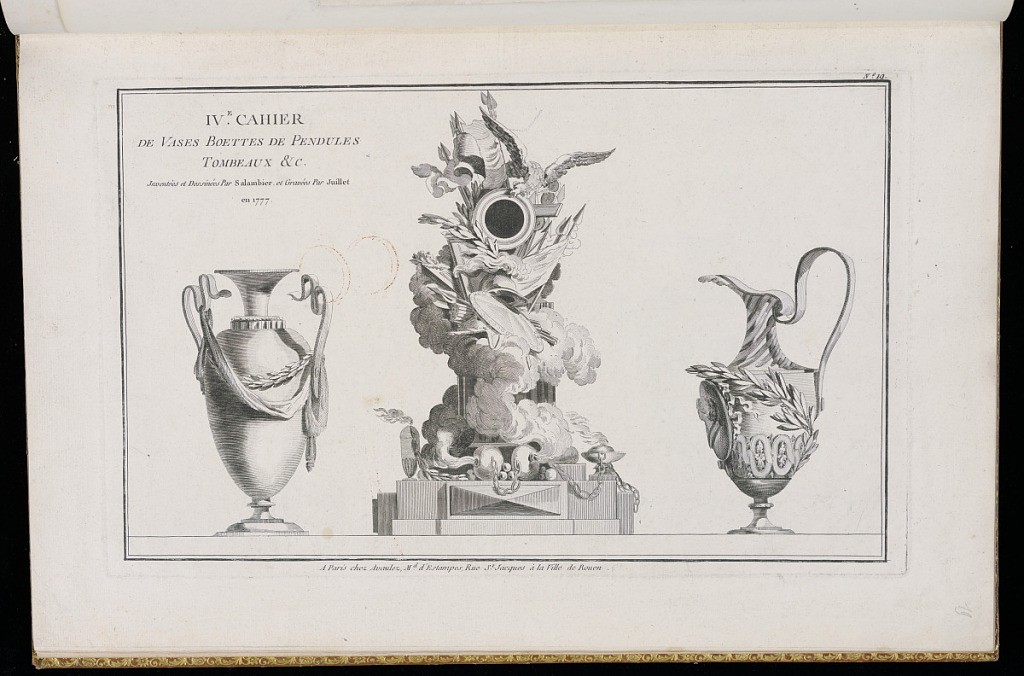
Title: Title Page, Vases, and Clock Case Designs
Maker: Henri Sallembier, French, ca. 1753 - 1820
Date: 1777
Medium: Etching on laid paper
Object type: Print
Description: Title page and designs for two vases (a two-handled vase and an ewer) flanking a central clock case featuring military motifs (eagle, spears, helmets, shields, canon balls, incense burners, flags, laurel leaves, quiver of arrows, chains). The vase and ewer feature neoclassical motifs (fluting, profile portrait roundel, ribbons, olive leaves, rosettes, and drapery. The plate is titled, dated, signed, and numbered.